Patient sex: M
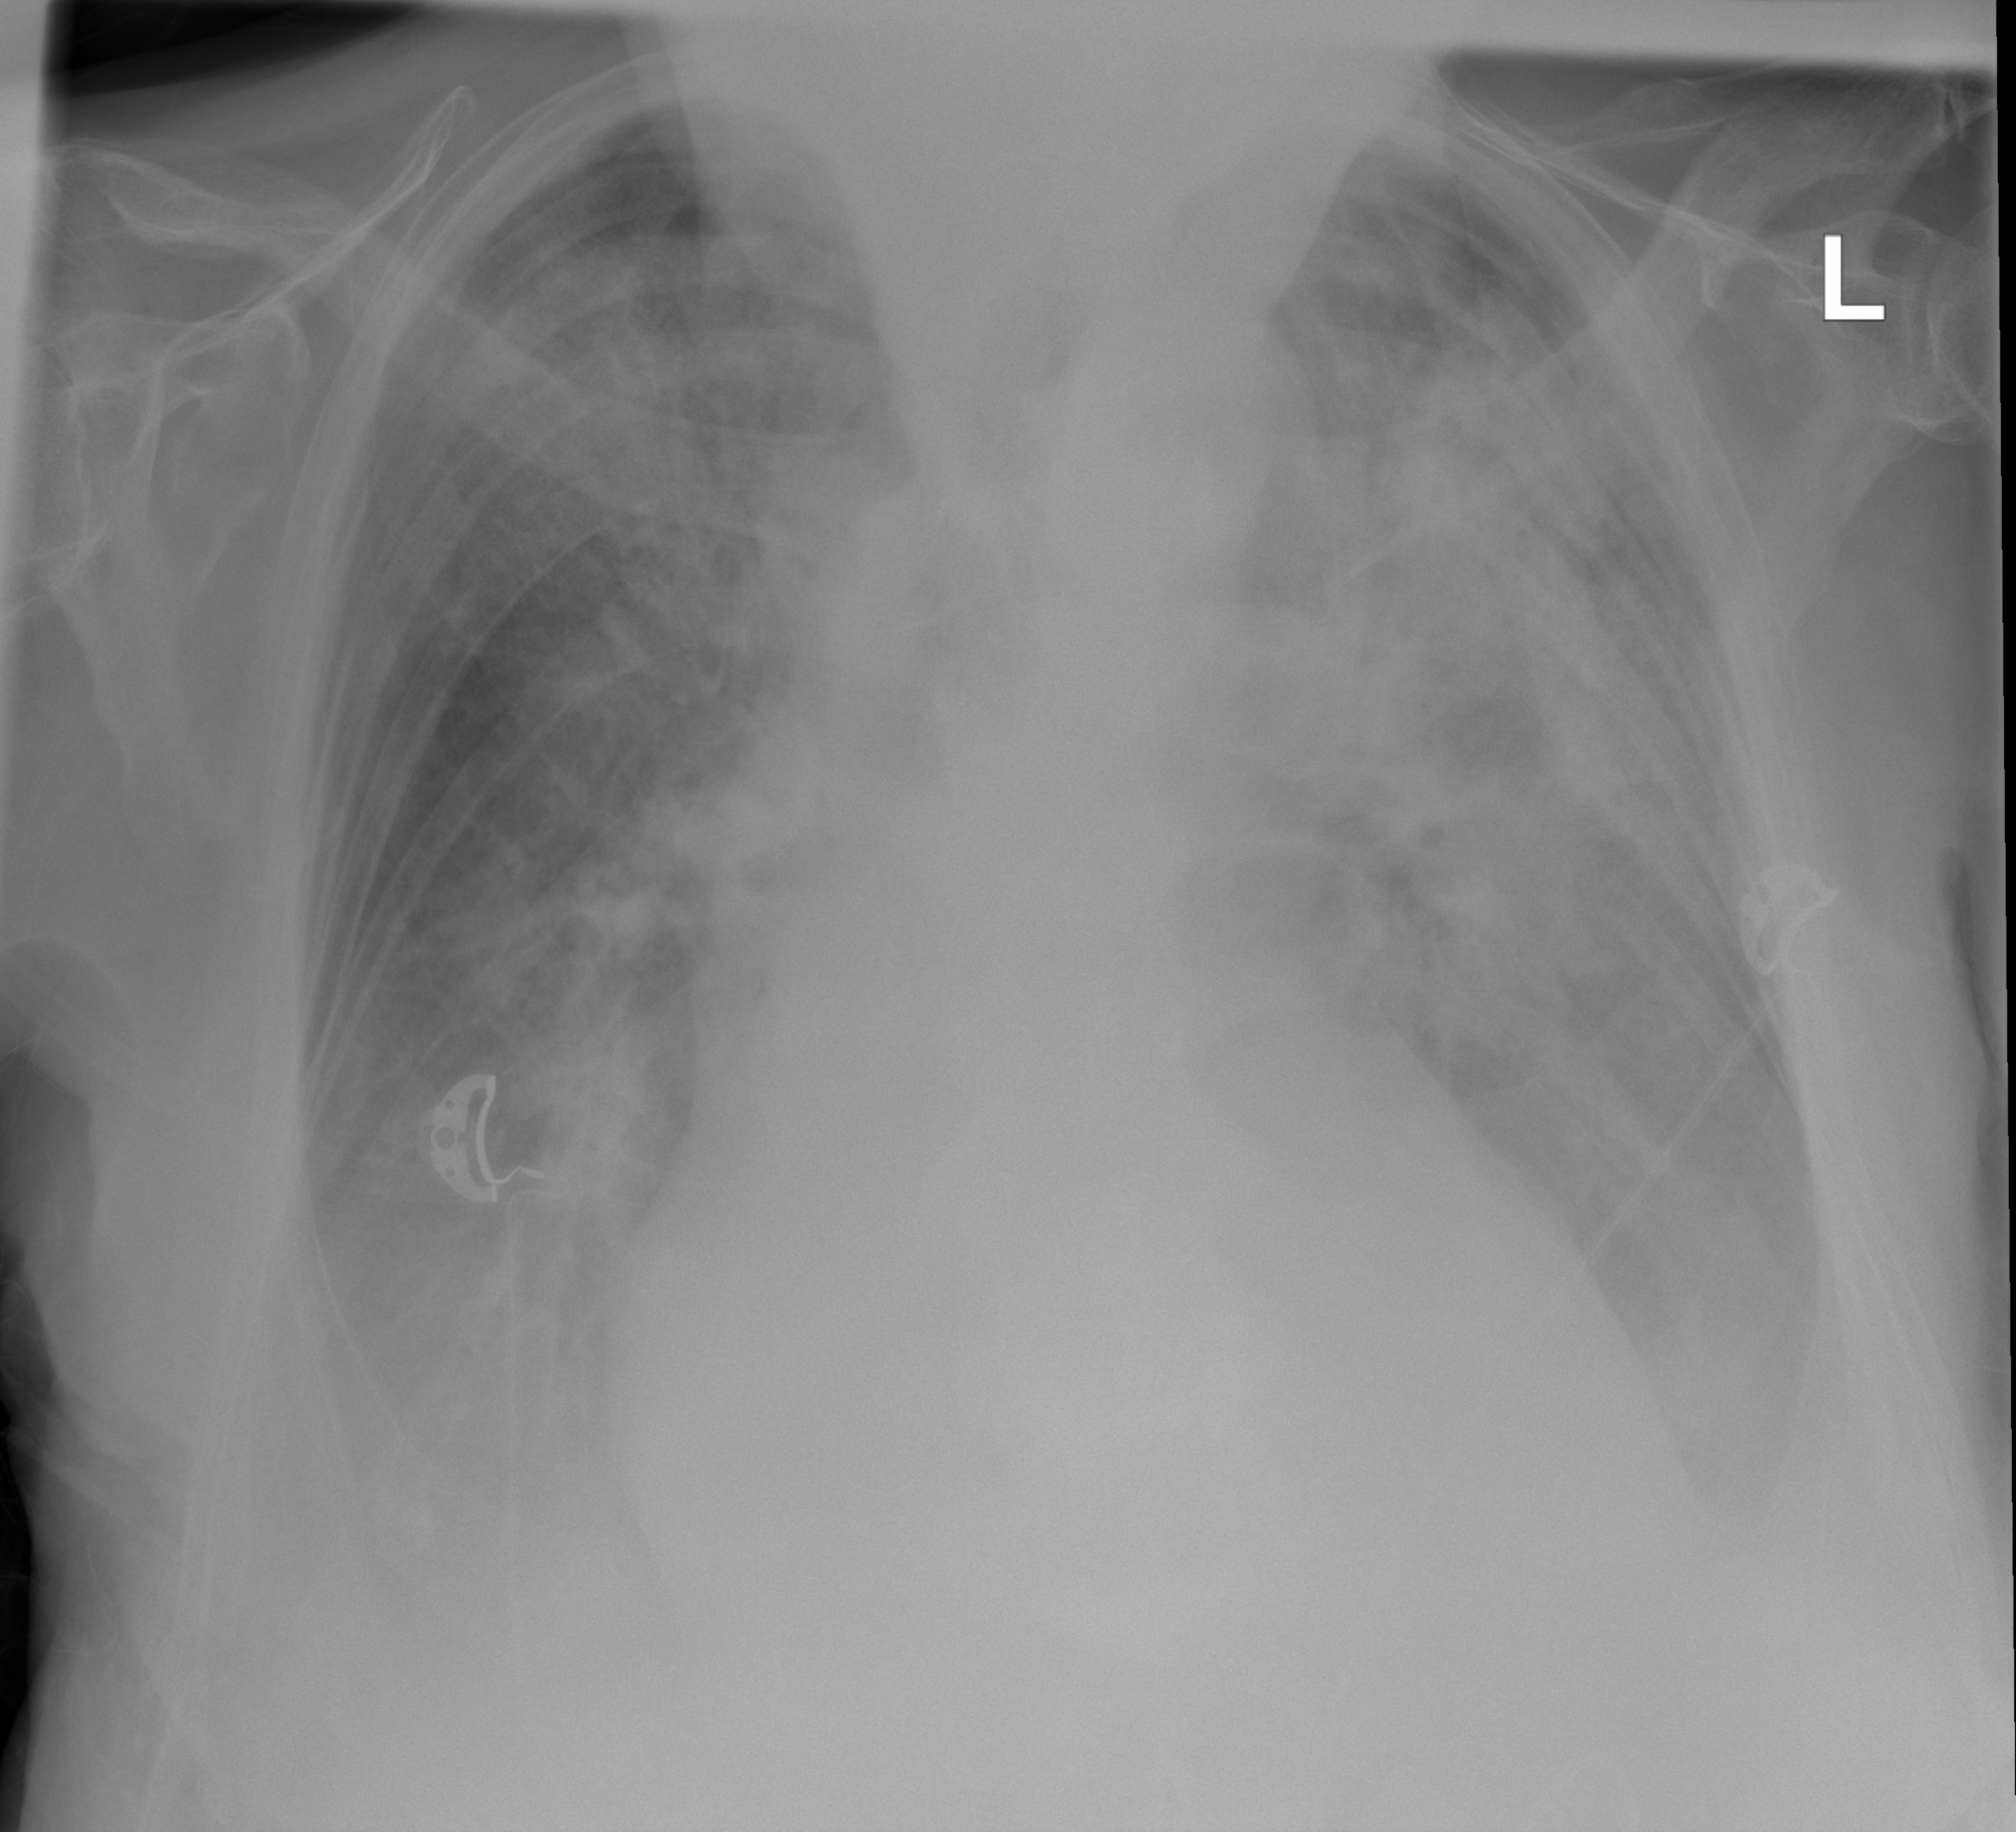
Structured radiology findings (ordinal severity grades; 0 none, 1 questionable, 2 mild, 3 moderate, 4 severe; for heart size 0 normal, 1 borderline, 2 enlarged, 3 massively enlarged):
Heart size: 2
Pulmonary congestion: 3
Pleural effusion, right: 2
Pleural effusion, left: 3
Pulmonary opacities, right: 3
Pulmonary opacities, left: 4
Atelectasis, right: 3
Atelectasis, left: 3